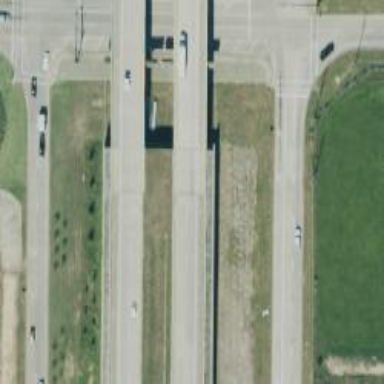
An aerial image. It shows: Motorway bridge.